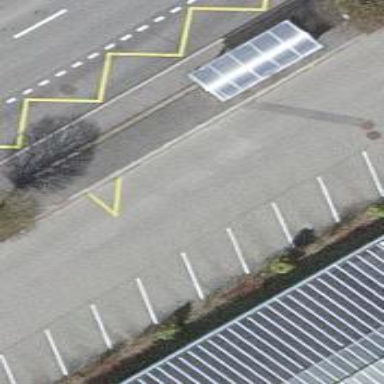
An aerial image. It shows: Parking area with surface.